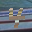
Label: 4